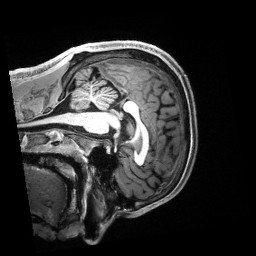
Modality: T1w
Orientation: sagittal
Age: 22
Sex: male
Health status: healthy
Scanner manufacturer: siemens
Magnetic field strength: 3 T
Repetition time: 2.5 s
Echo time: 0.00222 s